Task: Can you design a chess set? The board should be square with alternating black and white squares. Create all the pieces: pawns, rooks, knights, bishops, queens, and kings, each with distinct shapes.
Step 1435:
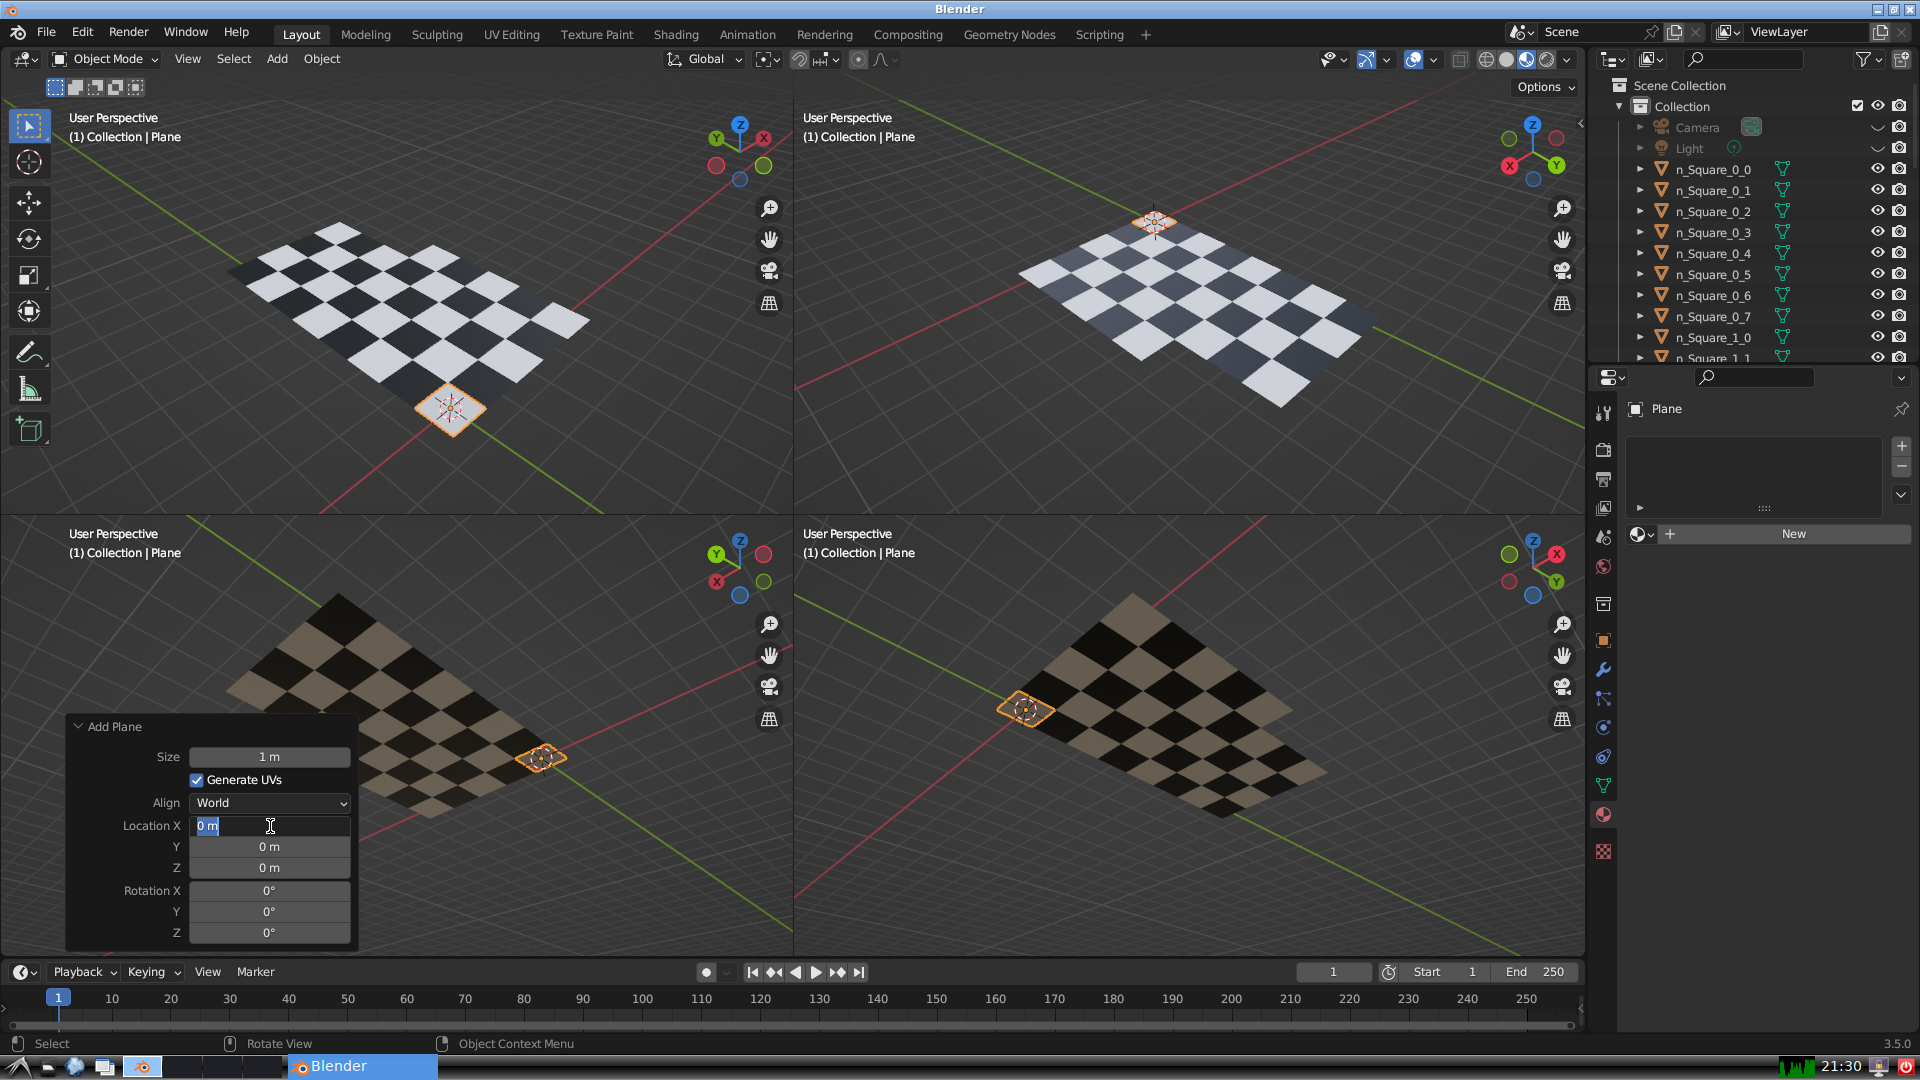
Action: input_text: 4.0